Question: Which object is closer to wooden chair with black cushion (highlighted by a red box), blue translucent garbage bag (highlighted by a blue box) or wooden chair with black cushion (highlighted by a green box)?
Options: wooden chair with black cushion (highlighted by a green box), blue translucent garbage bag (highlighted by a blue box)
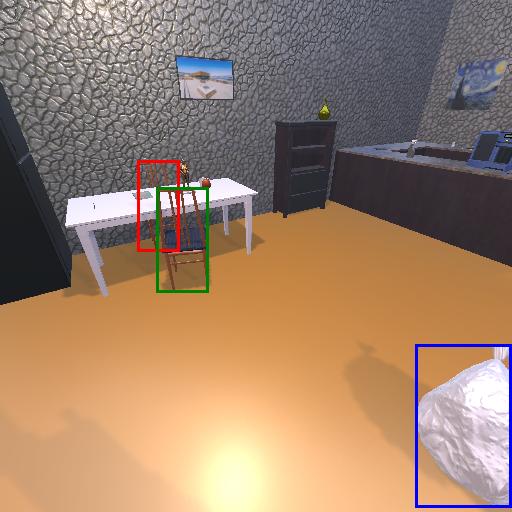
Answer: wooden chair with black cushion (highlighted by a green box)